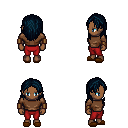
a pixel art fantasy rpg character, female body template, human, dark skin, brown long-sleeve shirt, red pants, raven long hairstyle, leather bracers, brown slippers, four views (front, back, left, right), 2x2 character sprite sheet, small pixel art, hard edges, no anti-aliasing